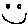
Label: smiley face